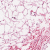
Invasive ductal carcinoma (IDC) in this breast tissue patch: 0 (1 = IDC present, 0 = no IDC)